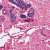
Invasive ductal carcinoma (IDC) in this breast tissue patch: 0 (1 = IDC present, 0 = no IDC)